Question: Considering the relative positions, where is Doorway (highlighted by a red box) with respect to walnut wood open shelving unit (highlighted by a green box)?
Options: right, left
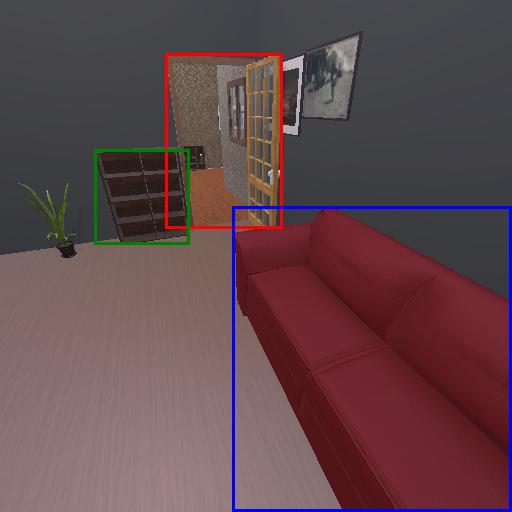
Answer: right